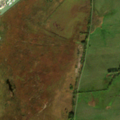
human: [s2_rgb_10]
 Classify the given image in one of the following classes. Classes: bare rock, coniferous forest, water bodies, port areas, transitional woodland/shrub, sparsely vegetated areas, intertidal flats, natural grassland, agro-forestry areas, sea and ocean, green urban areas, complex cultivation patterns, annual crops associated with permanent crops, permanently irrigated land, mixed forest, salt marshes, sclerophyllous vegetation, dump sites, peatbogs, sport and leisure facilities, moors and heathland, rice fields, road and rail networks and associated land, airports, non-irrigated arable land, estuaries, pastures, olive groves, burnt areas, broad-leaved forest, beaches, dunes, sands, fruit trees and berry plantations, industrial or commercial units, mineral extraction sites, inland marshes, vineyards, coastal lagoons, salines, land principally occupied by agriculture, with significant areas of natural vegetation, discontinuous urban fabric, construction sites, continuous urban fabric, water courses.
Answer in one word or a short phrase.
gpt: sport and leisure facilities, non-irrigated arable land, pastures, inland marshes